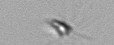
Label: Calciopappus